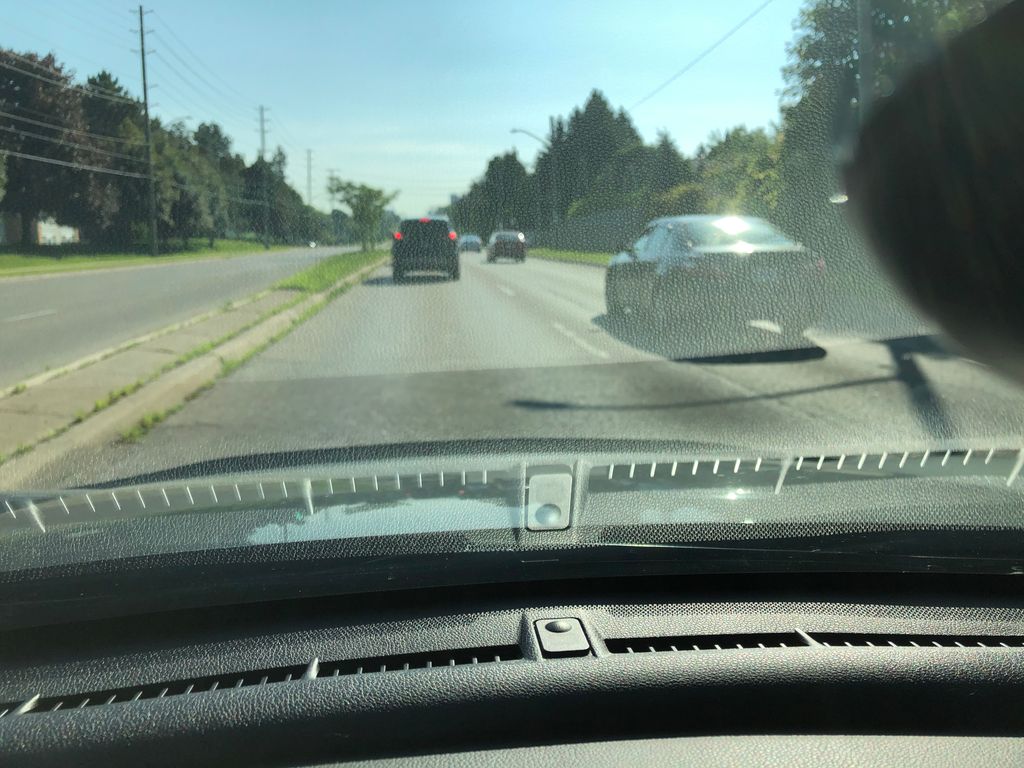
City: kitchener-waterloo